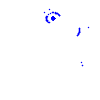
Particle: proton